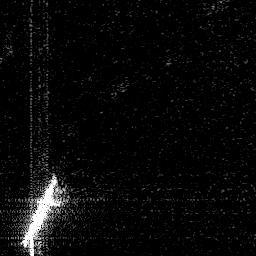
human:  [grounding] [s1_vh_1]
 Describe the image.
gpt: In the satellite image, there is  <ref>1 large ship </ref> <box>[[7, 73, 21, 97, 0]]</box> located at bottom left.